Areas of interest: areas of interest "The Anti-Japanese War Fallen Soldiers Memorial Cemetery of the 59th Army, Huabei Army"
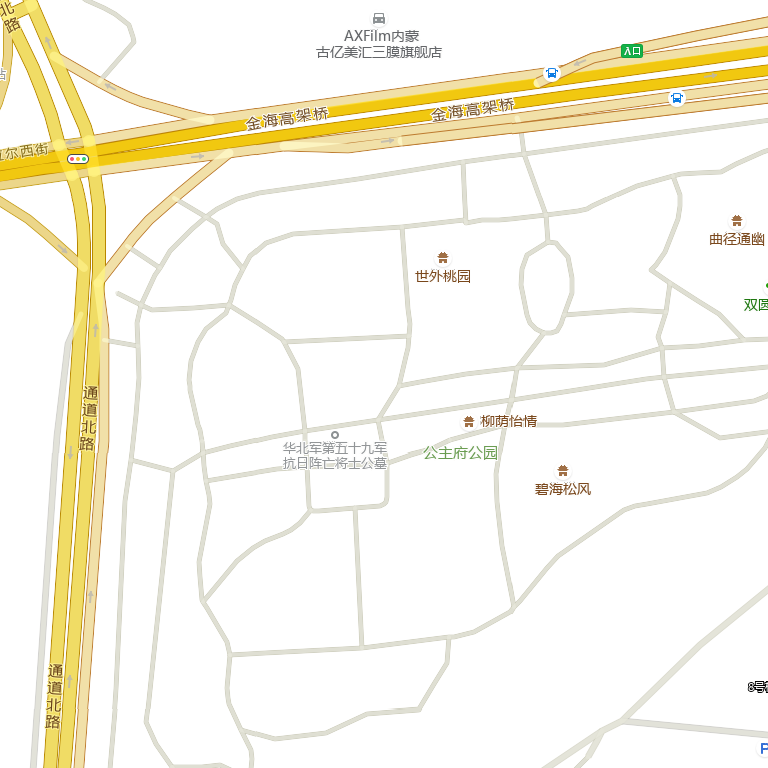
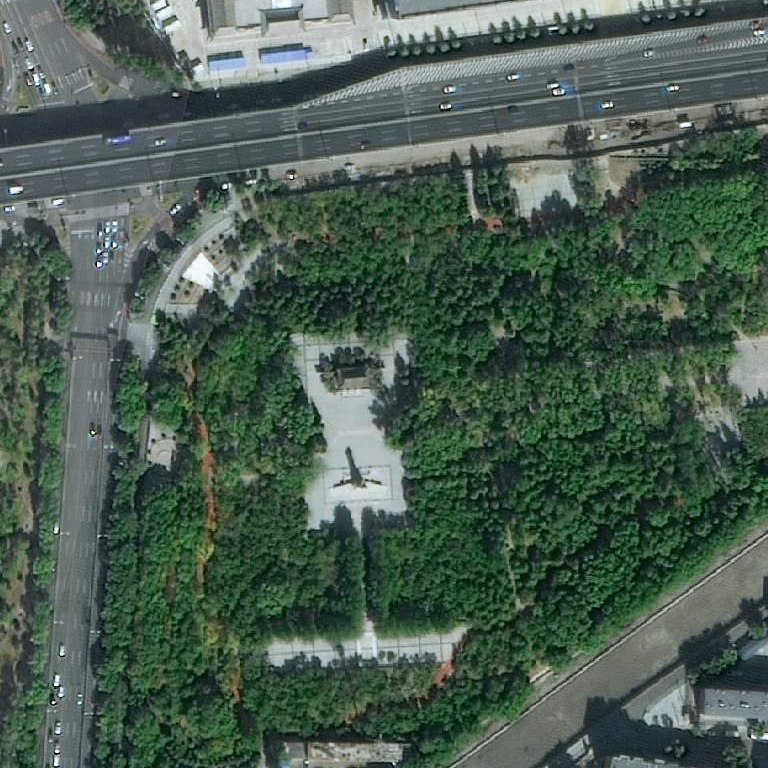